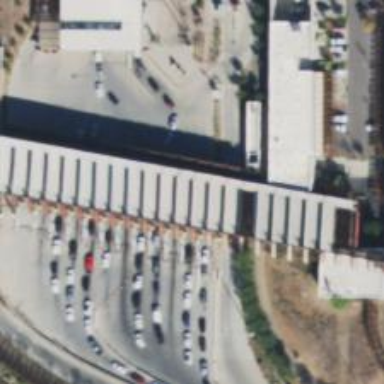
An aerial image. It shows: Border control barrier.